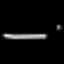
Label: line